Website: walmart
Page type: account-selection
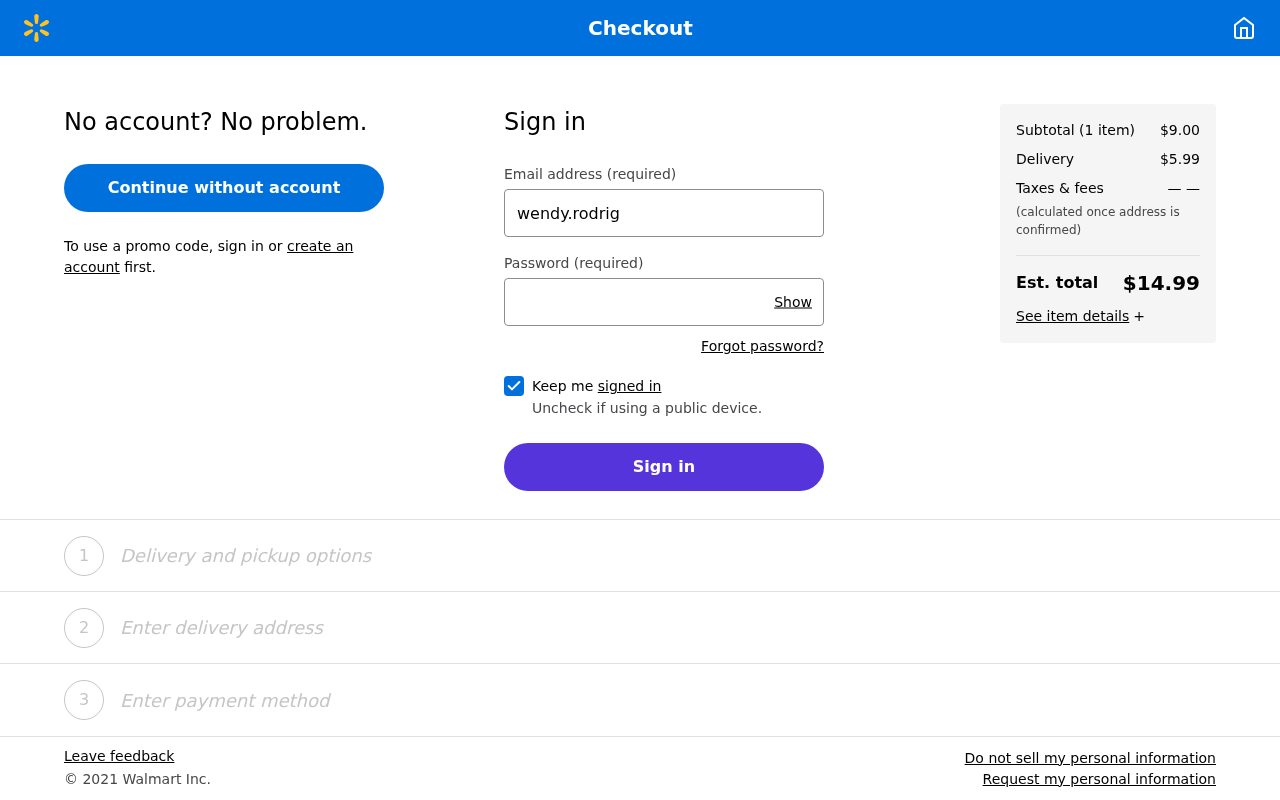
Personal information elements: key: PII_EMAIL
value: wendy.rodriguez@hotmail.com
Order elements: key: ORDER_NUM_ITEMS
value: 1
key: ORDER_SUBTOTAL
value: $9.00
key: ORDER_SHIPPING_COST
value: $5.99
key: ORDER_TOTAL
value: $14.99